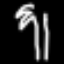
Label: palm tree